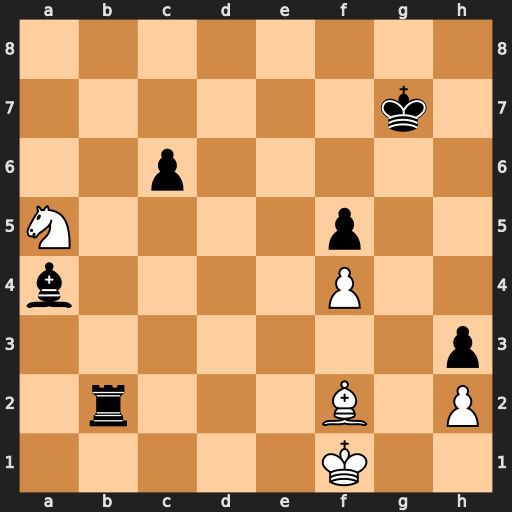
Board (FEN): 8/6k1/2p5/N4p2/b4P2/7p/1r3B1P/5K2
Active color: w
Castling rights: -
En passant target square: -
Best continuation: Bd4+ Kh6 Bxb2